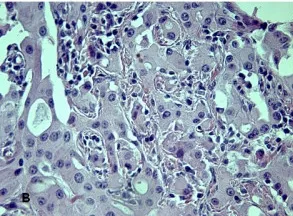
B) Histopathological image showing peri-neural invasion by the tumor and cohesive clusters of neoplastic cells (hematoxylin and eosin stain, original magnification 250x).
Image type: pathology (h&e)